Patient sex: M
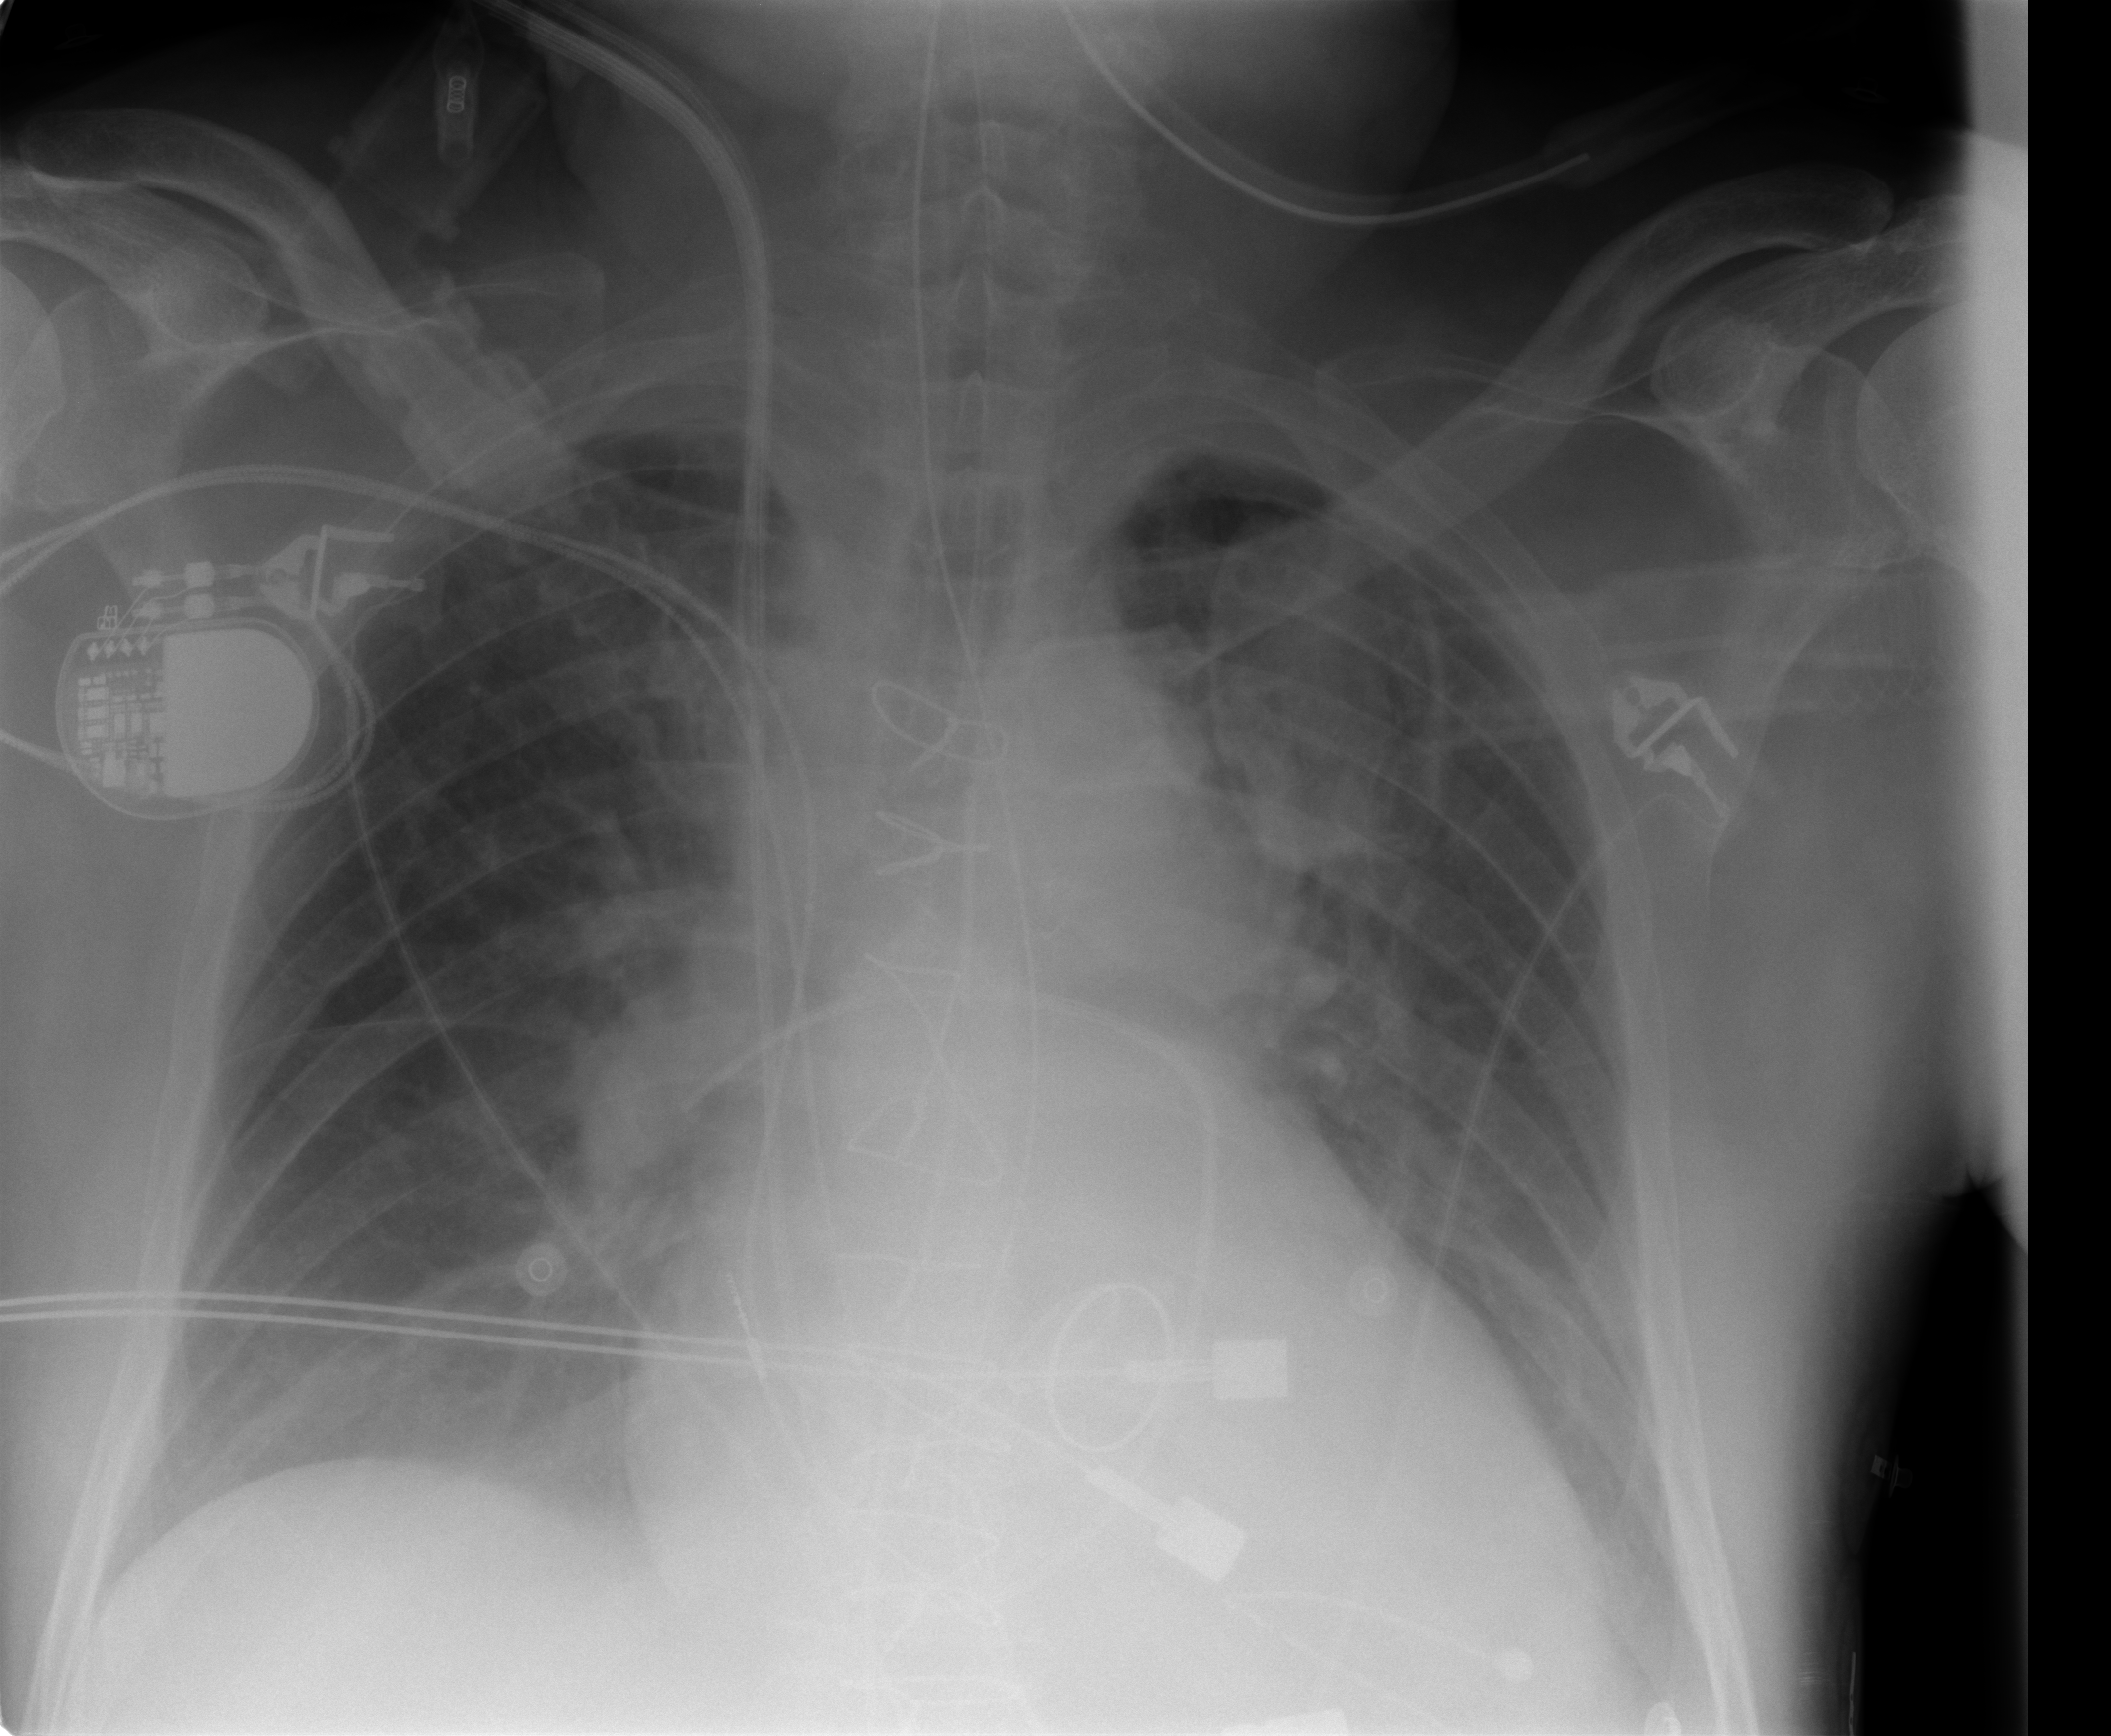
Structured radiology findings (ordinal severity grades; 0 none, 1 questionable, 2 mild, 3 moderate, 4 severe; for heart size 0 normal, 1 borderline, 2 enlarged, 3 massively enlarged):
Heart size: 2
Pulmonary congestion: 2
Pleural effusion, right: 2
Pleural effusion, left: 2
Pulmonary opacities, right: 0
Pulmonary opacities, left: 0
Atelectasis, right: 2
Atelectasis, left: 2